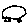
Label: car